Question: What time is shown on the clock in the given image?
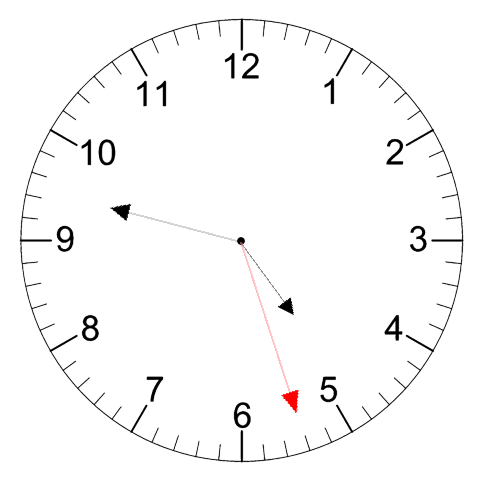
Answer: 04:47:27